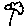
Label: flower